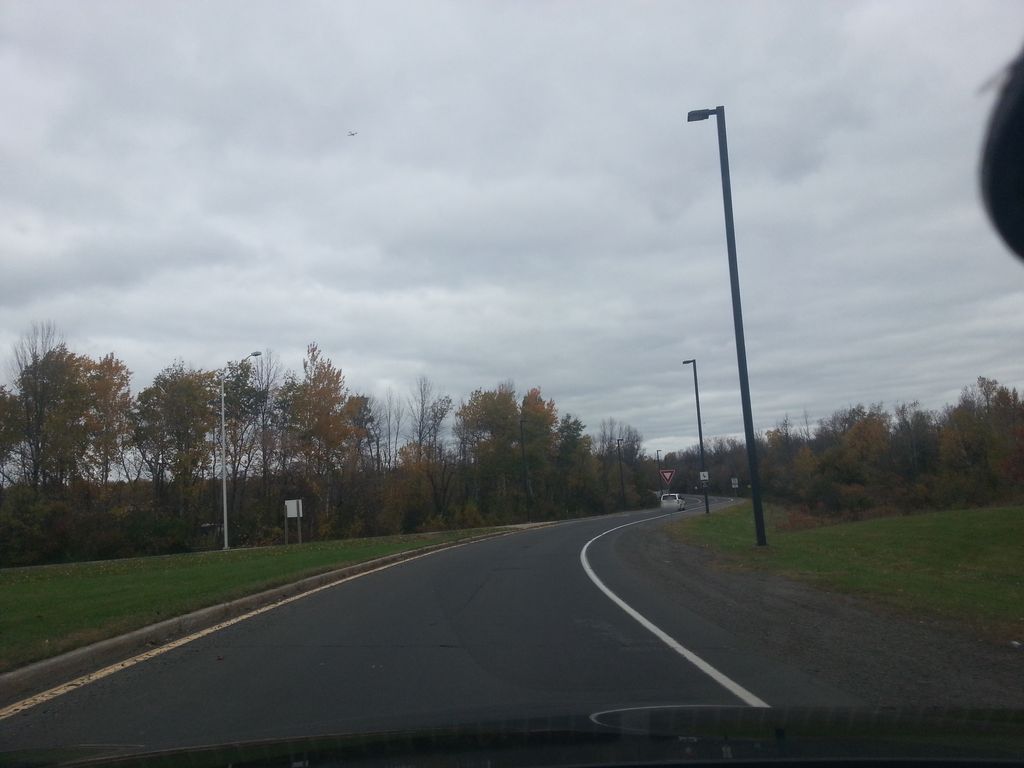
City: ottawa-gatineau